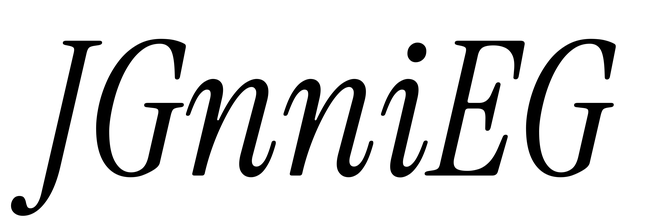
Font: InstrumentSerif-Italic